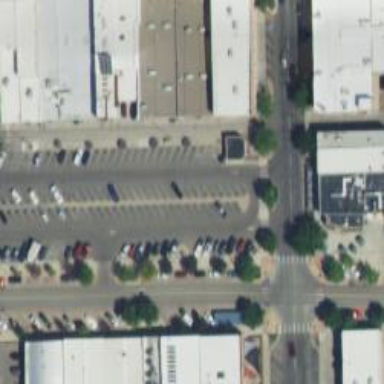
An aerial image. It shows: Parking space.